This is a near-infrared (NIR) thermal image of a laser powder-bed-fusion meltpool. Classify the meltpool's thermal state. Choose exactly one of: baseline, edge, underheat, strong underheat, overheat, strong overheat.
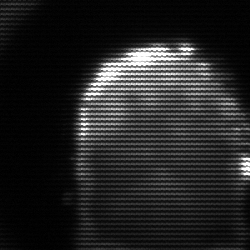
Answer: baseline